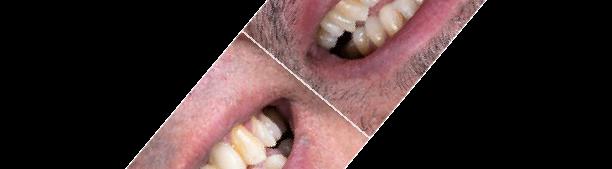
Condition: Calculus